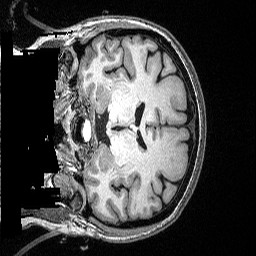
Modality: T1w
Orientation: coronal
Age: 47
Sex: female
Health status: ill
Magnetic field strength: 3 T
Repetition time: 2.53 s
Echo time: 0.00331 s